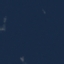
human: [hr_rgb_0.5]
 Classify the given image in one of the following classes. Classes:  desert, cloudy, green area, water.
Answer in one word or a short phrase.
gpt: water